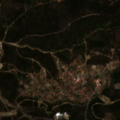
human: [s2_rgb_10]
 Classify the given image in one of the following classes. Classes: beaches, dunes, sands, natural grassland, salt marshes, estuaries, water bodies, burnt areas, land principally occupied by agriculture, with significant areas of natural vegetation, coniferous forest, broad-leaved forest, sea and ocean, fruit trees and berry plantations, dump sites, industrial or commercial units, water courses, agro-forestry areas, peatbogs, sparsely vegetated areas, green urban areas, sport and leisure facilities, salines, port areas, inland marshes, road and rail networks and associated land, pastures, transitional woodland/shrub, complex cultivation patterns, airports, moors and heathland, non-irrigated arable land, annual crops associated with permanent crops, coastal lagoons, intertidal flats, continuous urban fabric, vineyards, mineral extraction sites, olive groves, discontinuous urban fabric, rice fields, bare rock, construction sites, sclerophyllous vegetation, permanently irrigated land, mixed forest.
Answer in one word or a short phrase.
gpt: discontinuous urban fabric, transitional woodland/shrub